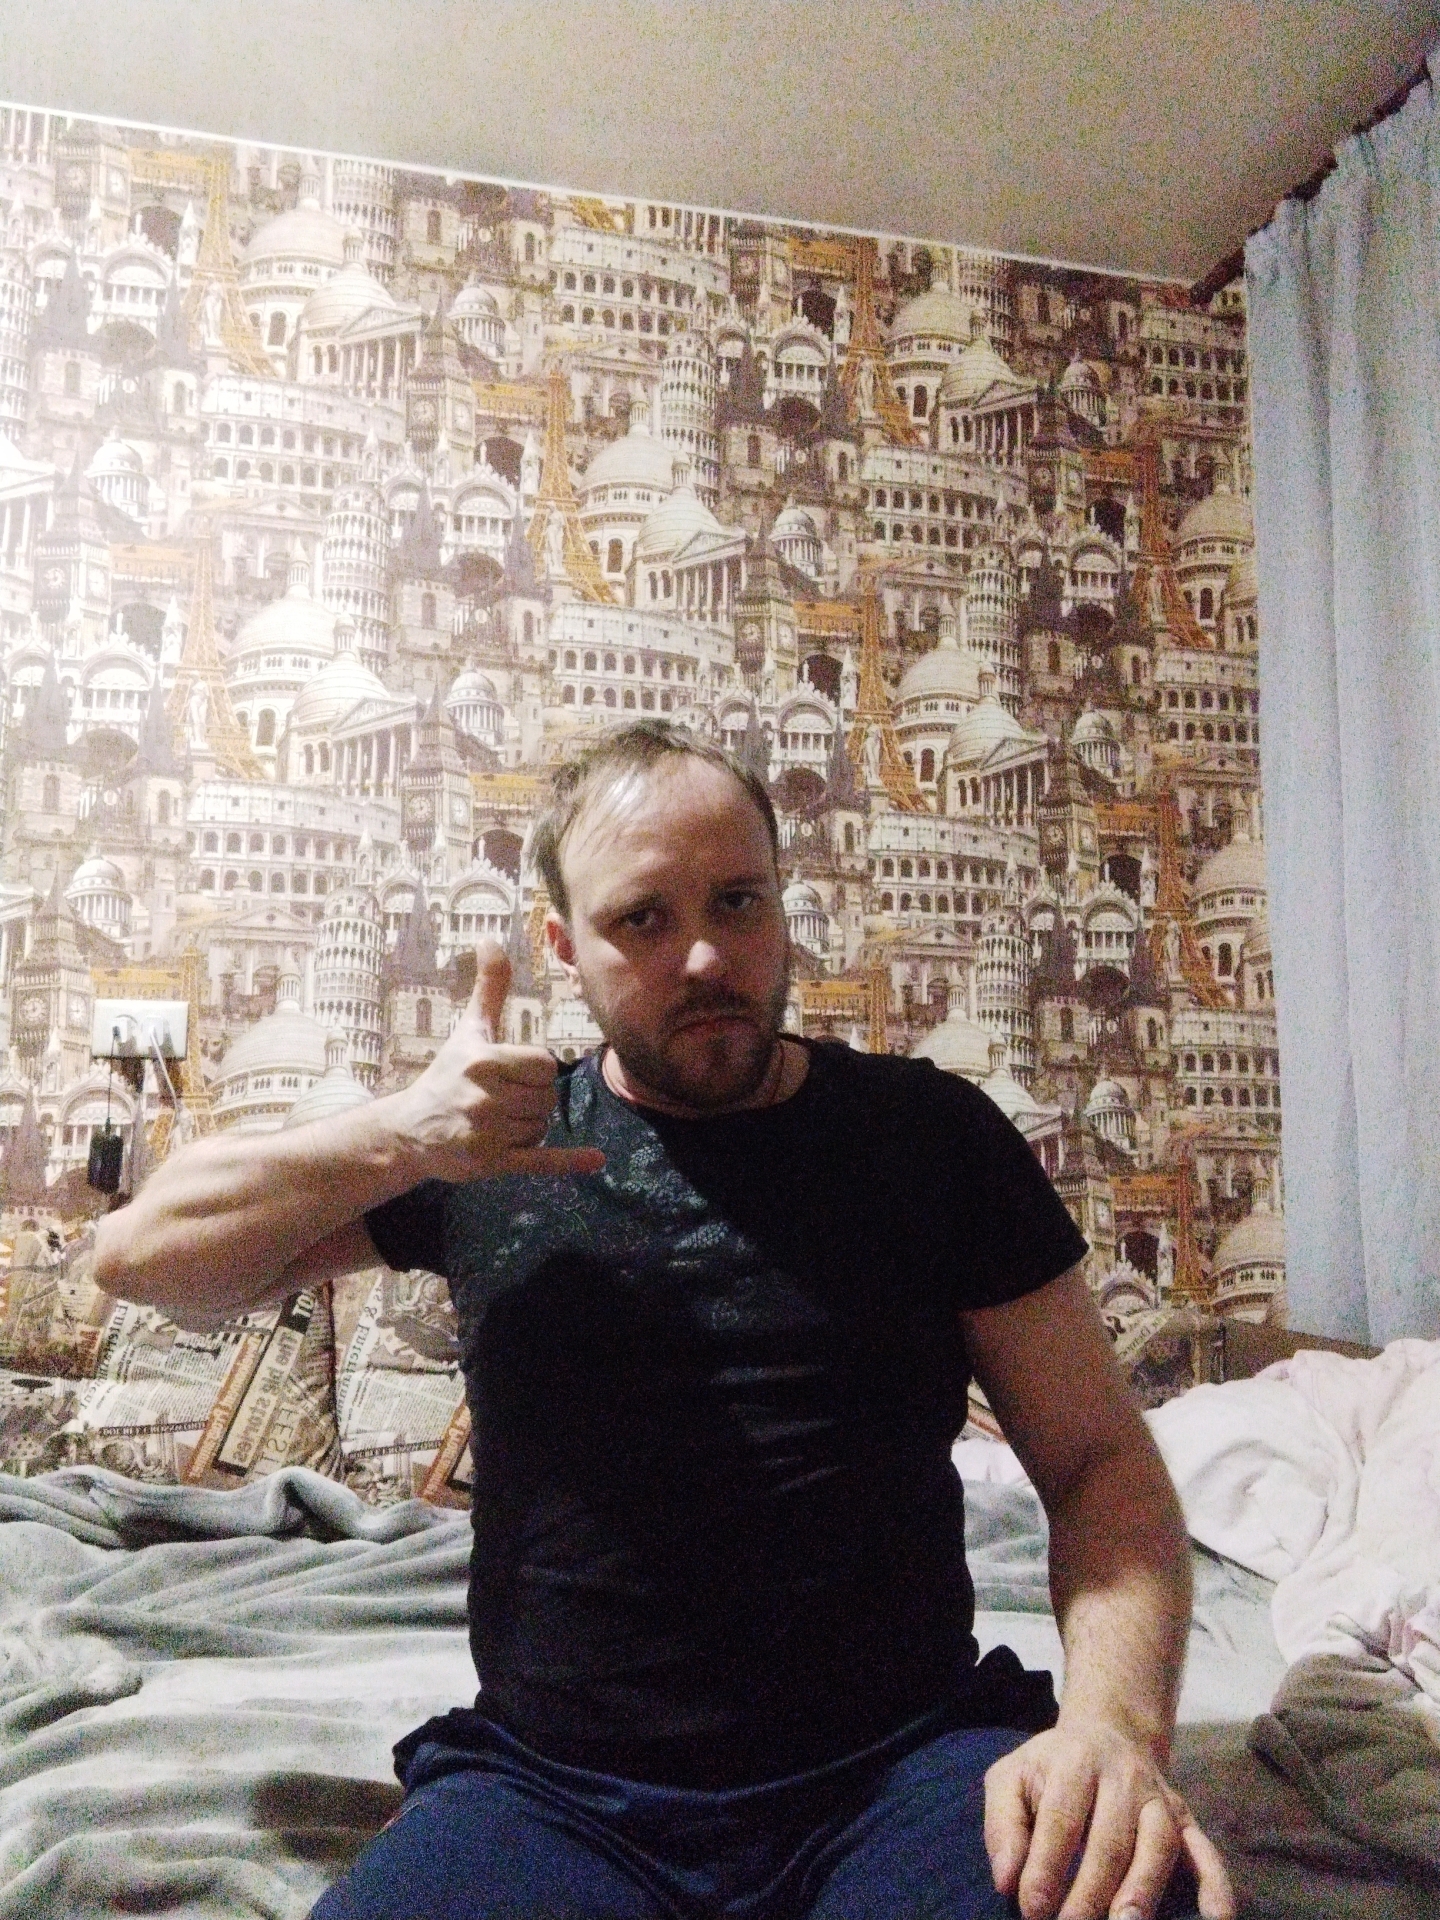
Label: noise